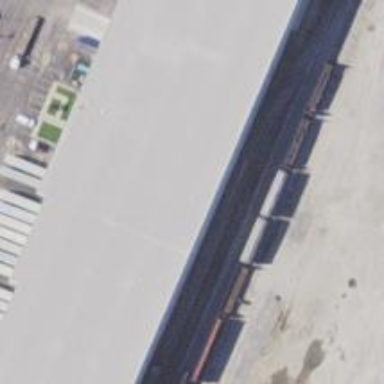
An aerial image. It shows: Railway siding with rails.